Question: I am using <URL>
I want to display hide/show toggler icon , is there any way to do this without using ref?

my code:
'''
<div">
<Field
name="old_password"
:type="showPassword ? 'text' : 'password'"
id="old_password"
rules="required"
/>
<v-icon
@click="showPassword = !showPassword"
class="pointer toggler-icon2"
name="hideShowToggler"
/>
</div>
<div class="error-div">
<ErrorMessage name="old_password" v-slot="{ message }">
<p class="error">{{ message }}</p>
</ErrorMessage>
</div>
'''
thanks in advance
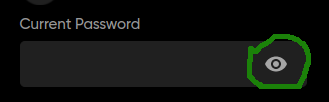
Answer: You can add v-model to Field tag and add v-if to v-icon:
'''
<div>
<Field
name="old_password"
:type="showPassword ? 'text' : 'password'"
id="old_password"
:rules="required"
v-model="passwd"
/>
<v-icon
@click="showPassword = !showPassword"
class="pointer toggler-icon2"
name="hideShowToggler"
v-if="passwd"
/>
</div>
'''
You also need return passwd in your data function:
'''
data() {
return {
passwd: "",
}
}
'''
I don't know how do that without refs or data return :(
Edit:
You can add v-on directive that trigger function on any keyup on password field:
'''
<div>
<Field
name="old_password"
:type="showPassword ? 'text' : 'password'"
id="old_password"
:rules="required"
v-on:keyup="passwdChecker"
/>
<v-icon
@click="showPassword = !showPassword"
class="pointer toggler-icon2"
name="hideShowToggler"
v-if="passwd"
/>
</div>
'''
But you still need v-if and a passwd variable, but this time it's a boolean variable:
'''
data() {
return {
passwd: false,
};
},
methods: {
passwdValue() {
if ($("#old_password").val()) this.passwd = true;
else return (this.passwd = false);
}
},
'''
Of course you don't need to use jQuery. I hope I helped.